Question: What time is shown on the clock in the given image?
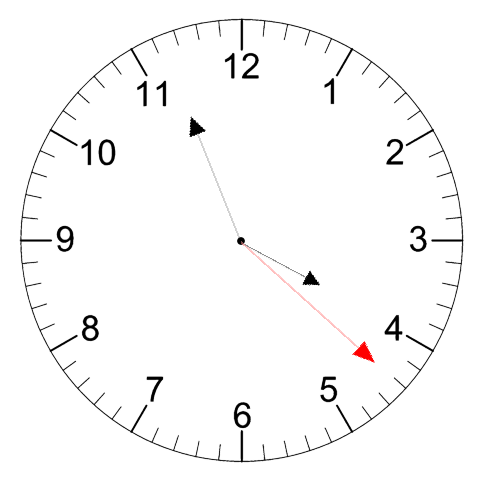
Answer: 03:56:22